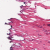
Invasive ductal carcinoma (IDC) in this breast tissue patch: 0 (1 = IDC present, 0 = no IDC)